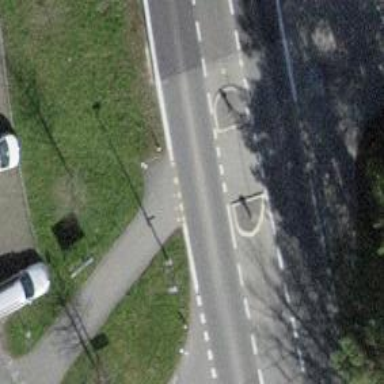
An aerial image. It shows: Uncontrolled zebra crossing with pedestrian island.